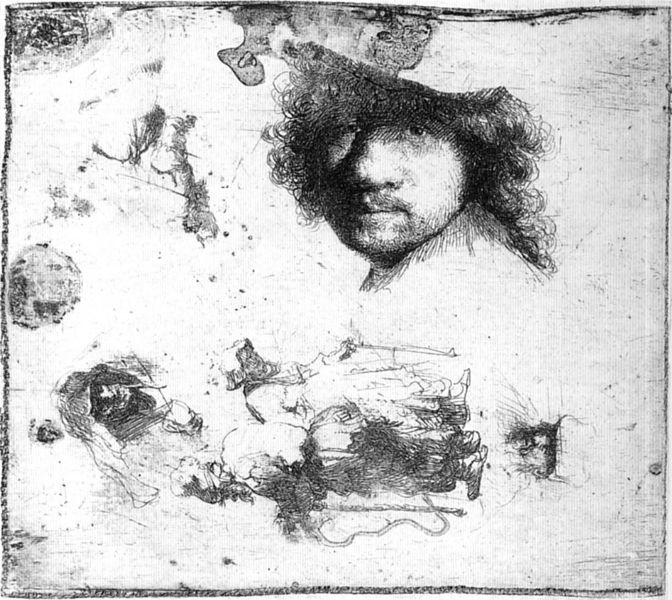
Titel: Modellblatt mit Selbstbildnis
Künstler: Harmensz van Rijn Rembrandt
Institution: Amsterdam, Rijksprentenkabinett
Schlagwörter: mann, schatten, menschen, grau, licht, mund, nase, schwarz, skizze, tische, weiss, zeichnung, blick, bart, gesichter, jung, alte, augen, gesicht, rembrandt, stein, niederlande, porträt, haare, paar, locken, schulter, stock, studie, linien, nasen, wiess, kohle, schwarzweiss, schraffur, radierung, stich, selbstbildnis, bleistift, entwurf, tinte, fleck, flecken, selbstportrait, portät, knollennase, selbstprotrait, selbsbildnis, 1550